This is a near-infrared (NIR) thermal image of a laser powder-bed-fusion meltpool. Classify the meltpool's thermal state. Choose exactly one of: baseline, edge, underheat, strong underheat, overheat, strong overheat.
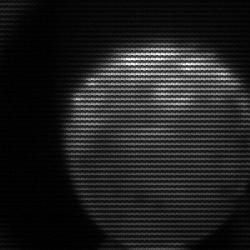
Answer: edge